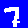
Digit: 7